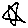
Label: star